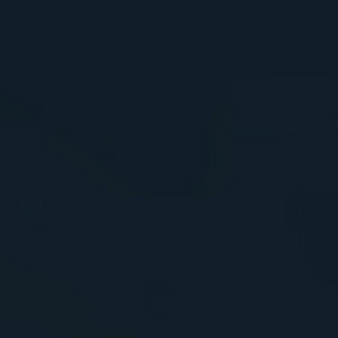
Label: other